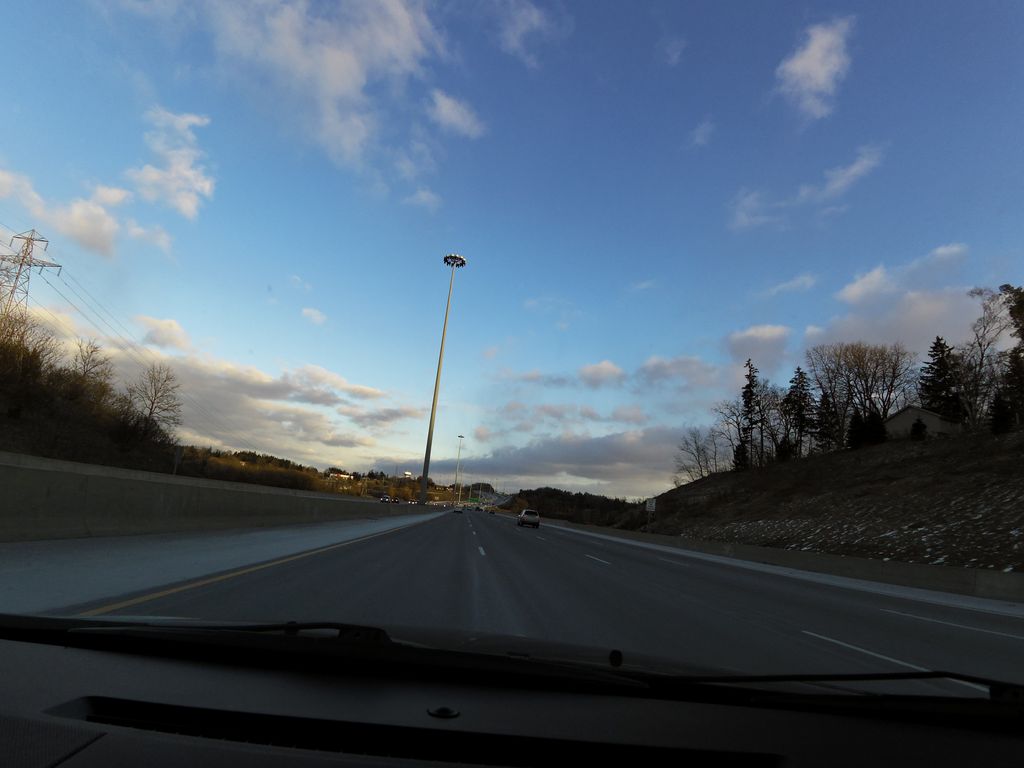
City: kitchener-waterloo